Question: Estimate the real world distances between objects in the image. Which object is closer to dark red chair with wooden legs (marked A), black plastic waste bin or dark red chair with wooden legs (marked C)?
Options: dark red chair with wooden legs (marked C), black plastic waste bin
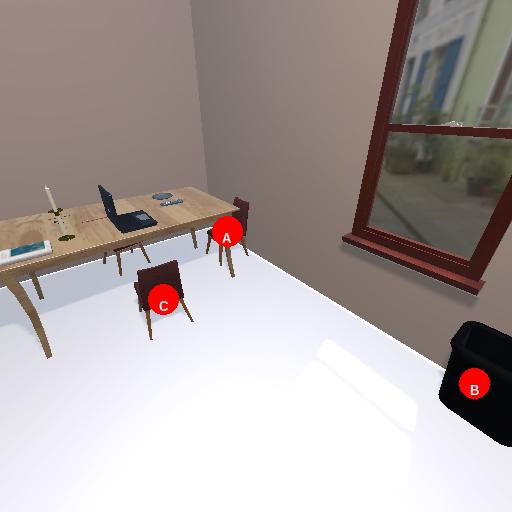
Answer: dark red chair with wooden legs (marked C)